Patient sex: F
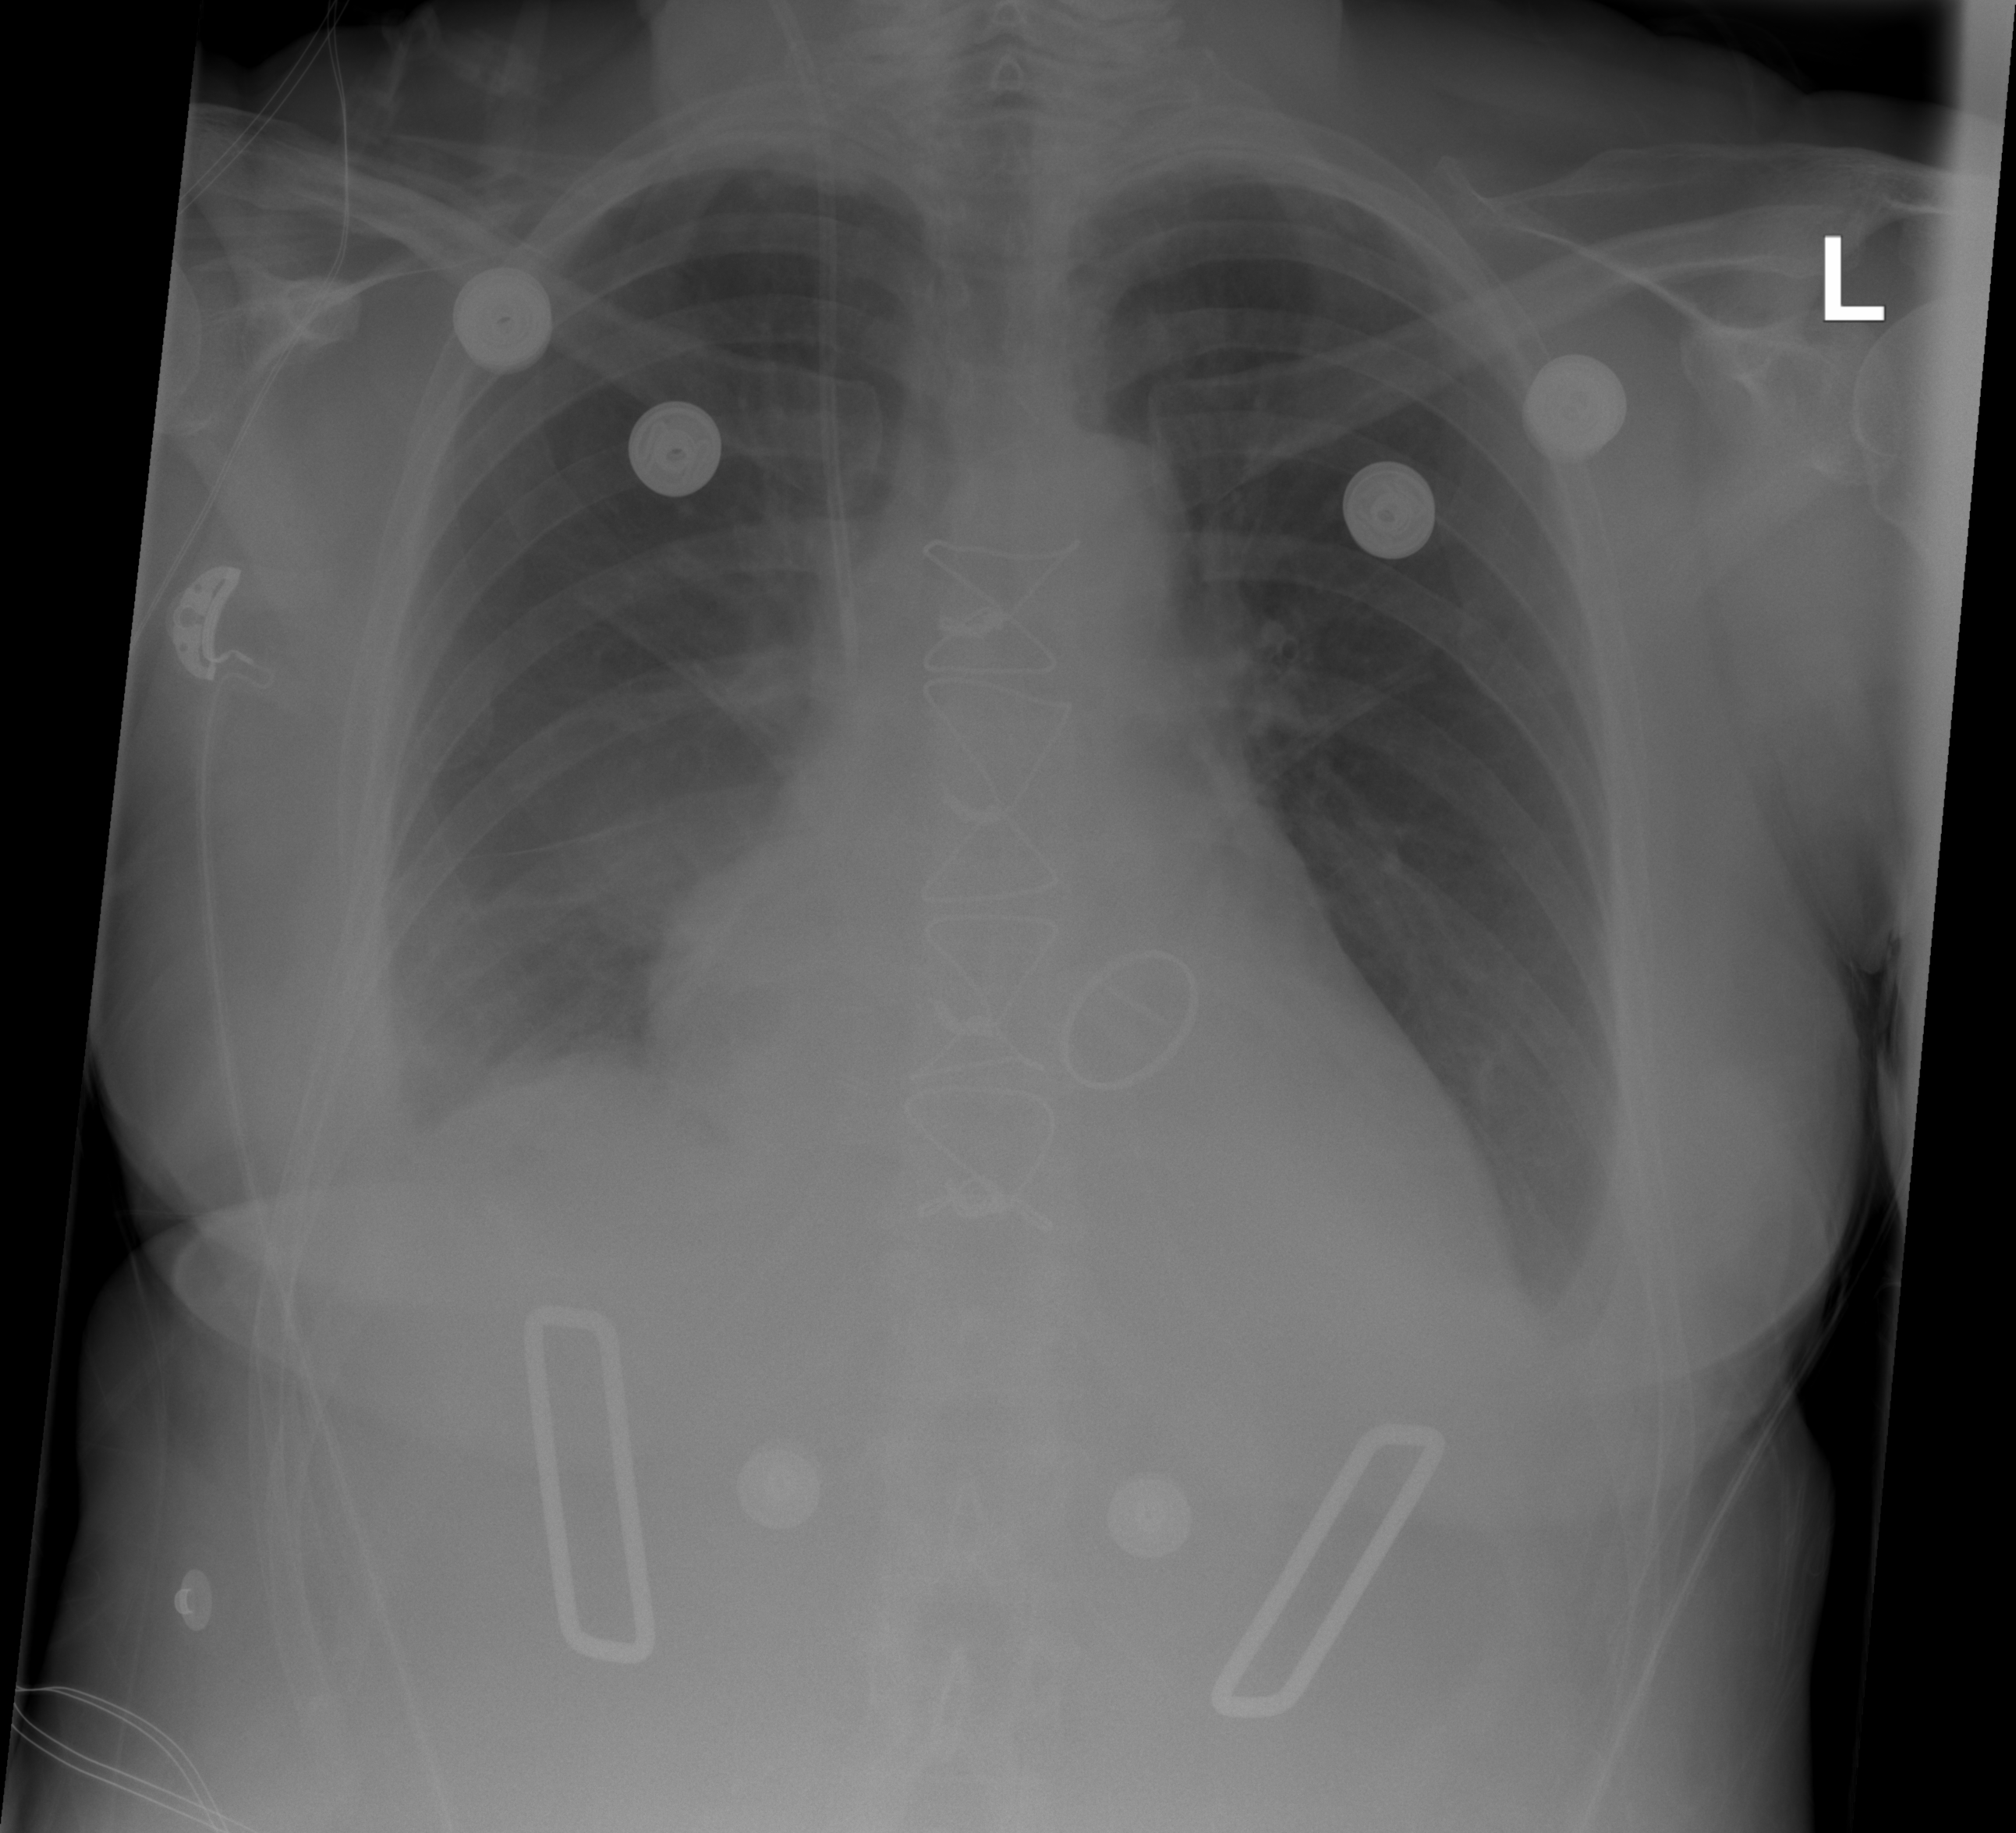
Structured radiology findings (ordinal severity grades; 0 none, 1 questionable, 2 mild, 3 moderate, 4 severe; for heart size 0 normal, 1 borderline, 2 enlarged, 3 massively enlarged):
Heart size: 2
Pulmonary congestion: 0
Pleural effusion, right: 2
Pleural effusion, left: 2
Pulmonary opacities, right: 0
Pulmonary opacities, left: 0
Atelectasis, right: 2
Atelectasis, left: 0